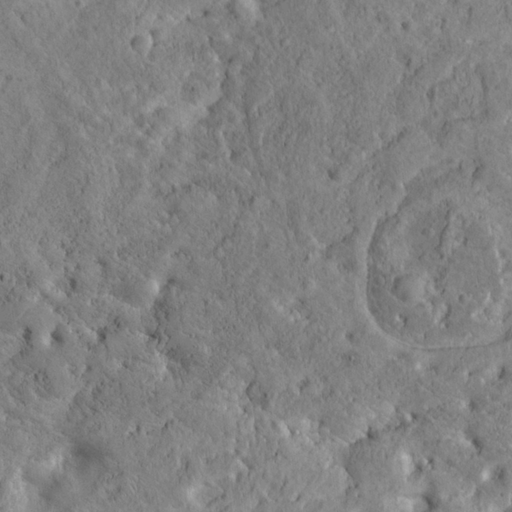
Objects detected: cone